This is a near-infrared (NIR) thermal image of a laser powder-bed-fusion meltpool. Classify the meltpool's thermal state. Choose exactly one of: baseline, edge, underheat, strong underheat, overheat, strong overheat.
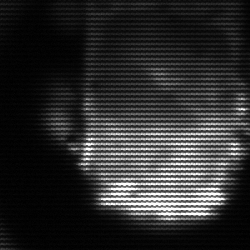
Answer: baseline